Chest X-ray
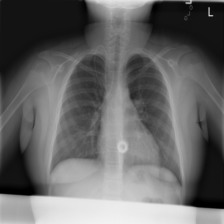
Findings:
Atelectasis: negative
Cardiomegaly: negative
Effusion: negative
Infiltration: negative
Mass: negative
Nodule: negative
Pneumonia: negative
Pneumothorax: negative
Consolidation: negative
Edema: negative
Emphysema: negative
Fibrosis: negative
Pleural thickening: negative
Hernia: negative